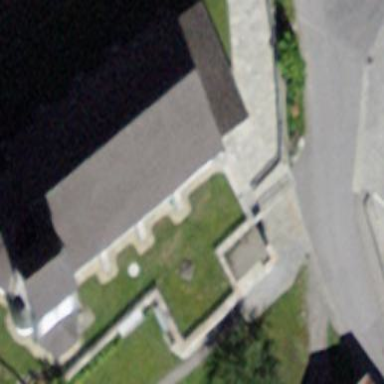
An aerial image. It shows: Church which is place of worship.